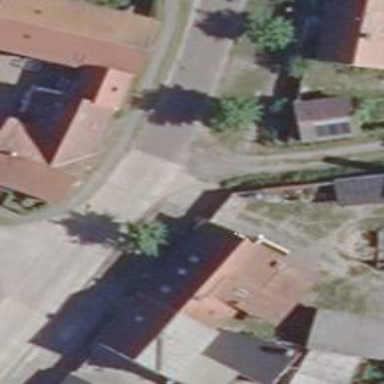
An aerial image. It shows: Residential road.